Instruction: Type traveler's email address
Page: traveler
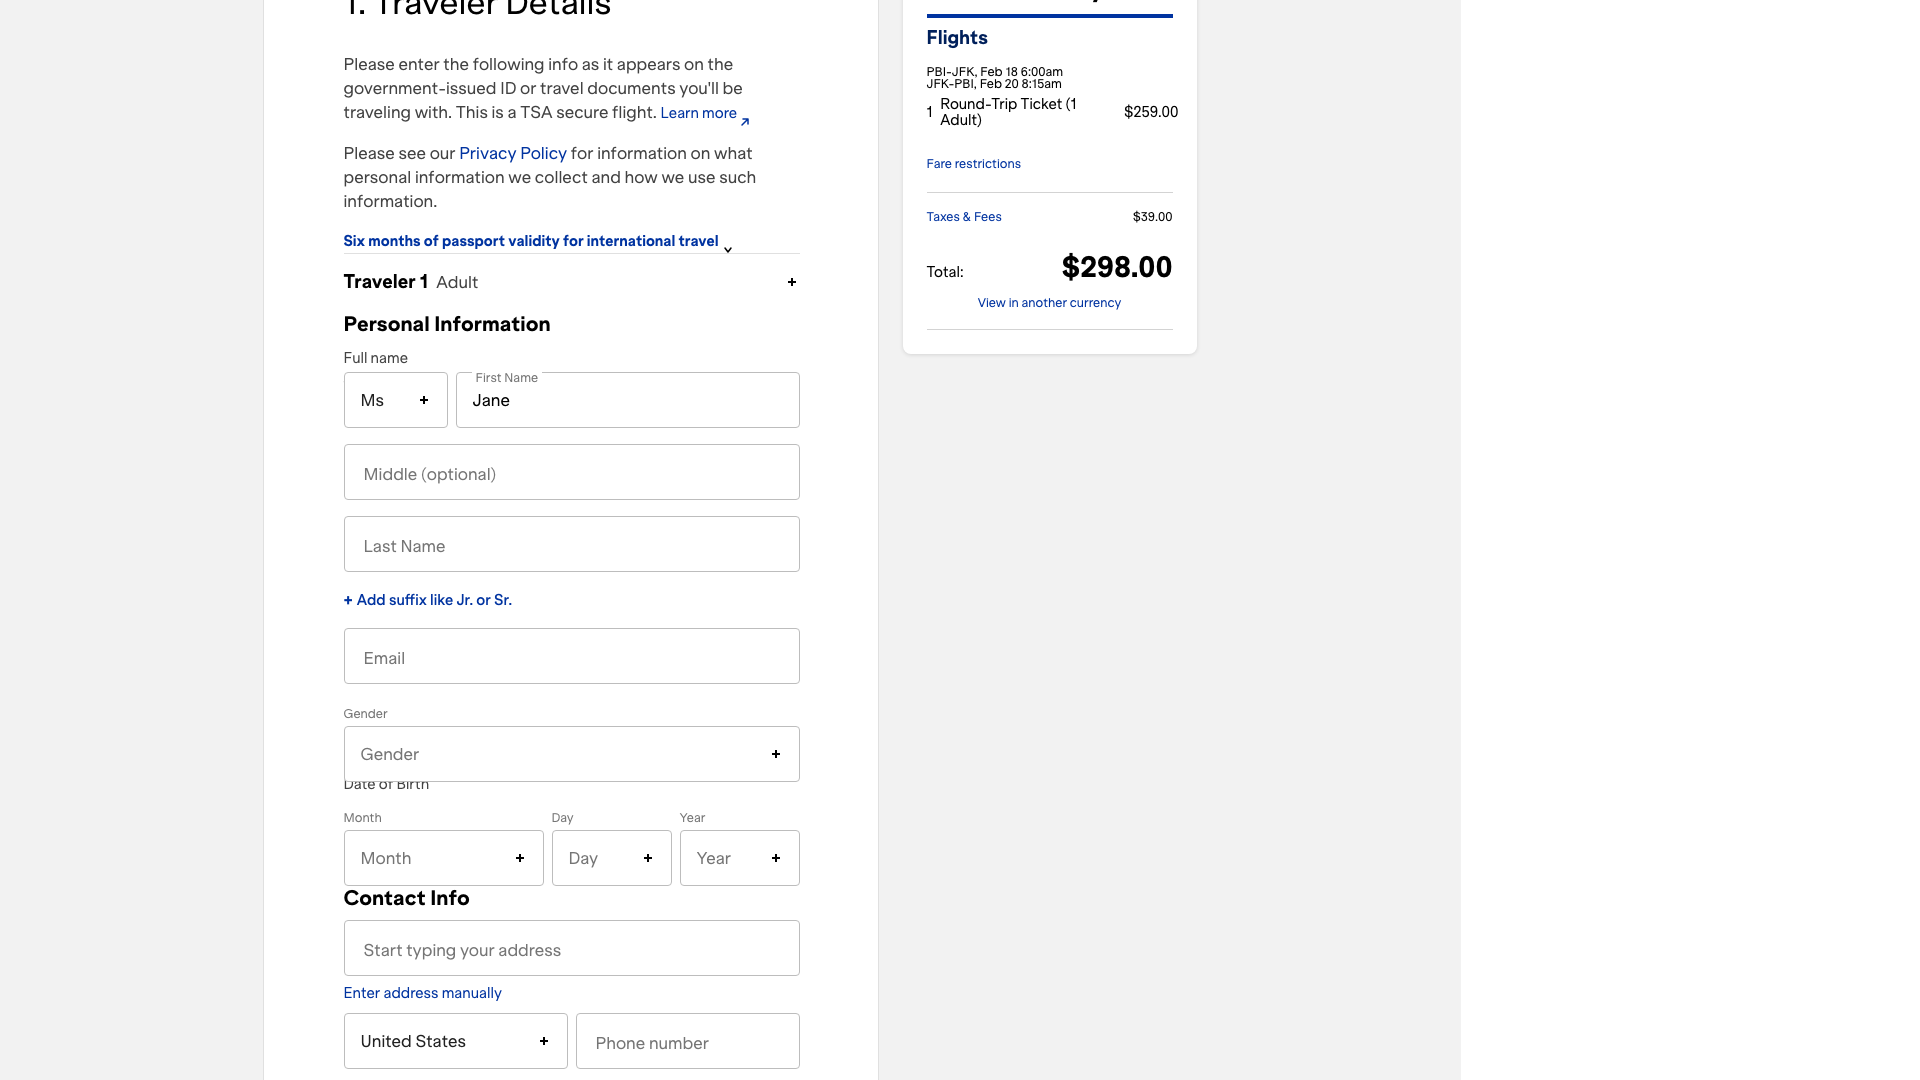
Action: type